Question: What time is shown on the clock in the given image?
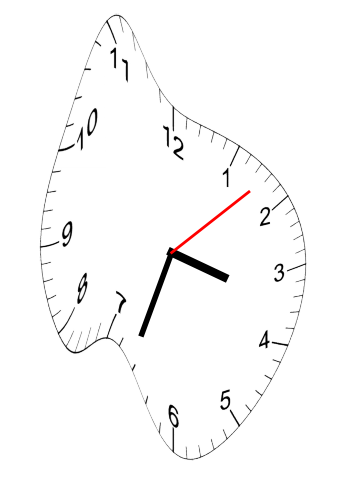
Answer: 03:33:08